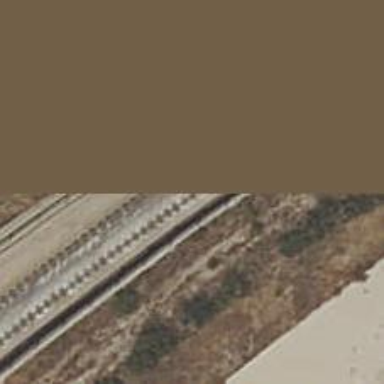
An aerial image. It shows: Railway track with contact lines for electrification.